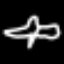
Label: airplane